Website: home-depot
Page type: customer-info-address
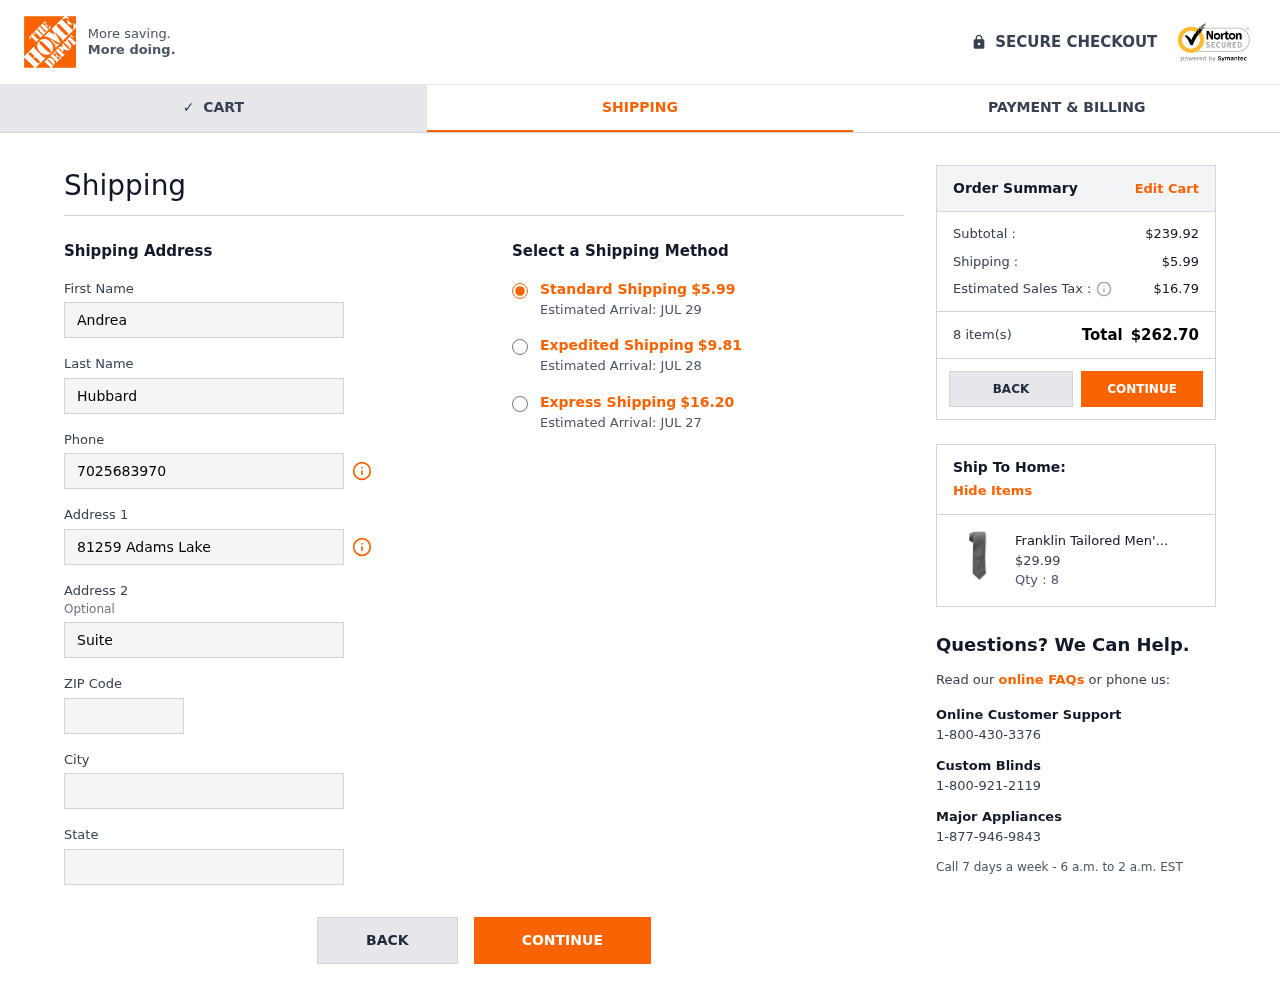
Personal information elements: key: PII_CITY
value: West Courtneyport
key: PII_FIRSTNAME
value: Andrea
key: PII_LASTNAME
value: Hubbard
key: PII_PHONE
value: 7025683970
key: PII_POSTCODE
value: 18131
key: PII_STATE
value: Louisiana
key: PII_STREET
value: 81259 Adams Lake
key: PII_STREET2
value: Suite 332
Product elements: key: PRODUCT1_NAME
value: Franklin Tailored Men's Small Circle Tie, Black
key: PRODUCT1_PRICE
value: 29.99
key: PRODUCT1_QUANTITY
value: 8
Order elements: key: ORDER_SHIPPING_COST
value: $5.99
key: ORDER_DELIVERY_DATE
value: Estimated Arrival: JUL 29
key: ORDER_SHIPPING_COST_EXPEDITED
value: $9.81
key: ORDER_DELIVERY_DATE_EXPEDITED
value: Estimated Arrival: JUL 28
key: ORDER_SHIPPING_COST_EXPRESS
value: $16.20
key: ORDER_DELIVERY_DATE_EXPRESS
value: Estimated Arrival: JUL 27
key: ORDER_SUBTOTAL
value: $239.92
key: ORDER_TAX
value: $16.79
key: ORDER_NUM_ITEMS
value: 8 item(s)
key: ORDER_TOTAL
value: $262.70